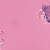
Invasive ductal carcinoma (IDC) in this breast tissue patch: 1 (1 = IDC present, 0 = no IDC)